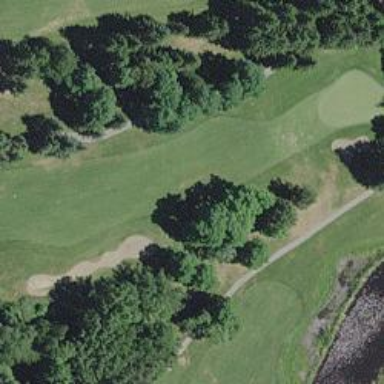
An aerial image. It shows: Golf hole.